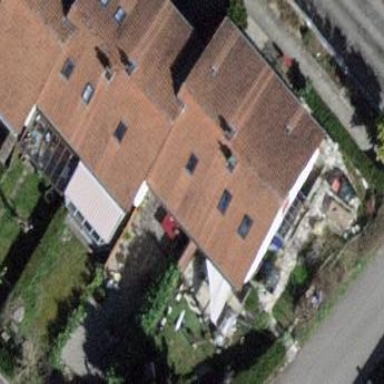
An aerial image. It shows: Terrace building.